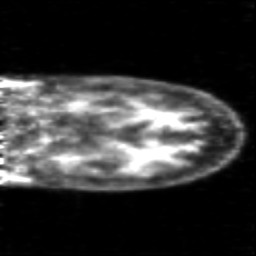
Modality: PET
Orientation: coronal
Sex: female
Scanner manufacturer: siemens